Question: What I'm trying to do here is simply update my cart for my e-commerce website. To do so I need to confirm the quantity of the product with my "check button". So far I've managed to go over through all elements "check buttons", however now I'm troubled with accessing the input's value.

'''
<div class="plus-minus-input">
<span class="minus" data-action="remove" data-pack={{ item.product.pack }}>&#8722;</span>
<input class="quantity" type="number" id="{{item.product.id}}" value="{{item.quantity}}"/>
<span class="plus" data-action="add" data-pack={{ item.product.pack }}>&#43;</span>
<span class="update-cart check" id="{{item.product.id}}">&#10004;</span>
</div>
'''
...
'''
checkBtns = document.getElementsByClassName("update-cart");
for (var i = 0; i < checkBtns.length; i++){
checkBtns[i].addEventListener("click", function(e) {
var productId = $(this).attr("data-productId");
var action = $(this).attr("data-action");
var parentDiv = $(this).parentNode;
var inputVal = parseInt(parentDiv.childNodes[1].dataset.value);
var pack = parseInt(this.dataset.pack);
...
'''
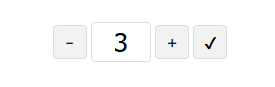
Answer: '$(this)' doesn't mean anything since you're not in a jQuery event handler. The simplest fix is to rectify that:
'''
$(checkBtns[i]).click(function() { ... }
'''
Then you have access to the clicked element in jQuery and can do this:
'''
const inputVal = parseInt( $(this).siblings('.quantity').val() );
'''
If you'd prefer to purge your life of jQuery (great in its day, not really necessary anymore), convert to this:
'''
const parentDiv = e.target.parentNode;
const inputVal = parseInt(parentDiv.childNodes[1].dataset.value);
'''
However, referring to elements by their order in your page is a fragile approach. If your layout changes it breaks. Instead, get the element by class:
'''
const inputVal = parseInt(parentDiv.getElementByClassName('quantity')[0].value);
'''